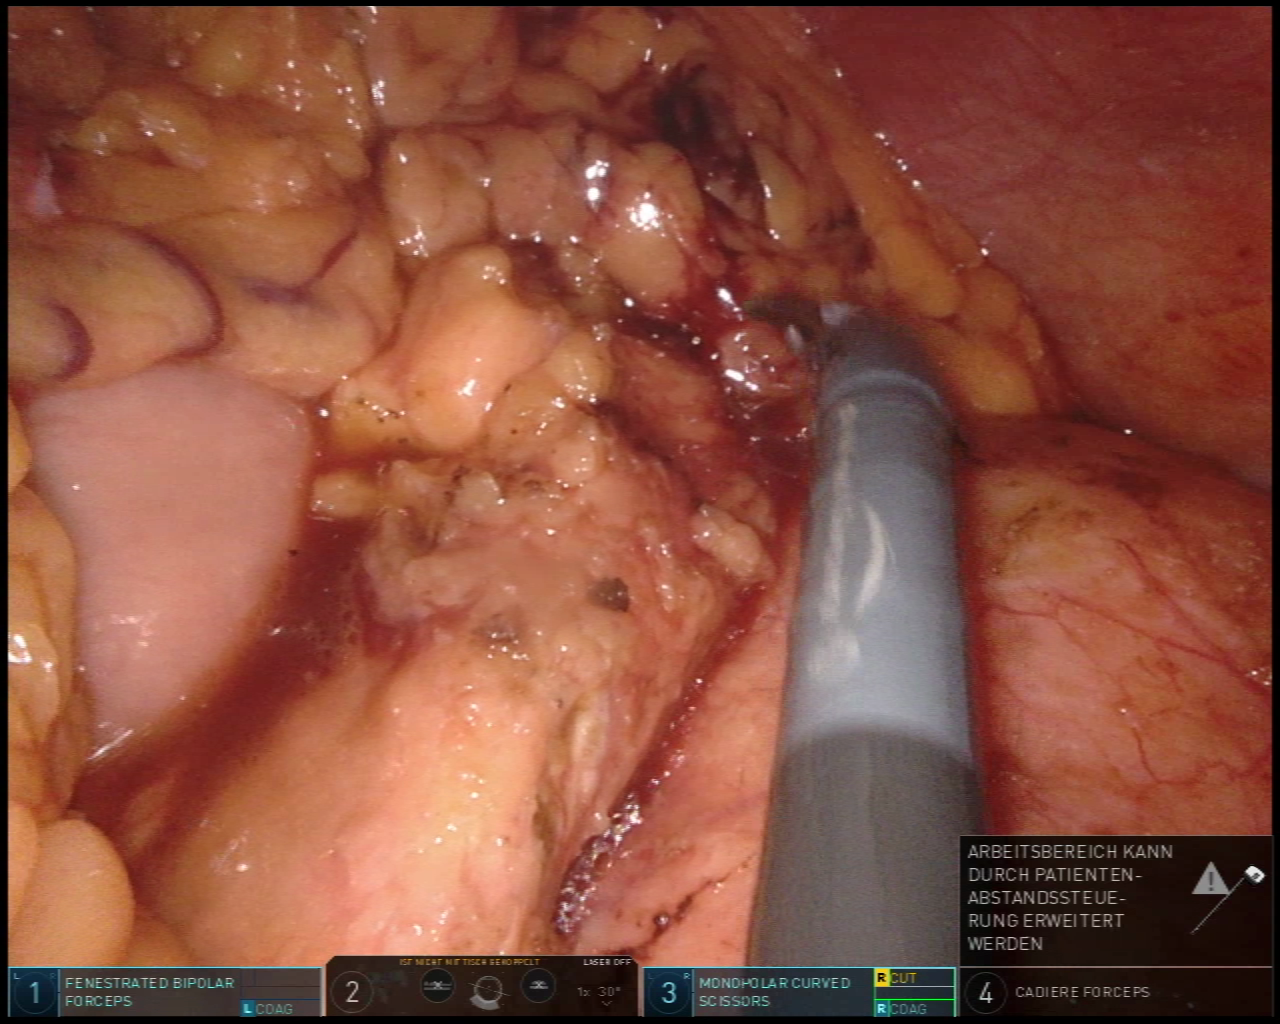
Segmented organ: pancreas
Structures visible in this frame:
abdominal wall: yes
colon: no
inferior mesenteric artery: no
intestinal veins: no
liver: no
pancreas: yes
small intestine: no
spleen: no
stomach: yes
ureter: no
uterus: no
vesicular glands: no